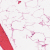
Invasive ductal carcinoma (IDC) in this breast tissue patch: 0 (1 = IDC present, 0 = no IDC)